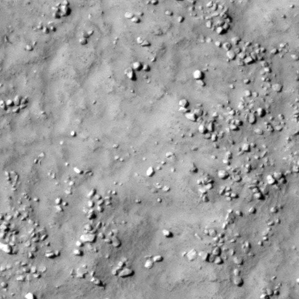
Label: non_frost